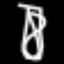
Label: hourglass